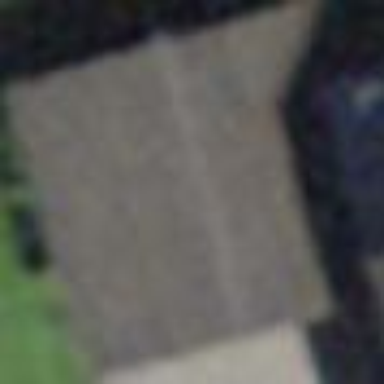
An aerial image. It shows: View of roof of building.